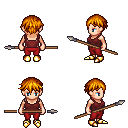
a pixel art fantasy rpg character, female body template, human, light skin, maroon pirate shirt, red pants, dark blonde short bangs hairstyle, gold boots, spear, four views (front, back, left, right), 2x2 character sprite sheet, small pixel art, hard edges, no anti-aliasing